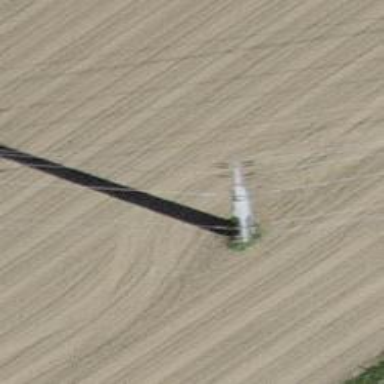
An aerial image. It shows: Power line is depicted.